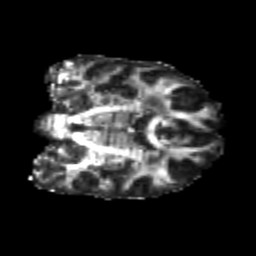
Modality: FA
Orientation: coronal
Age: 22
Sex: male
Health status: healthy
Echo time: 0.074 s